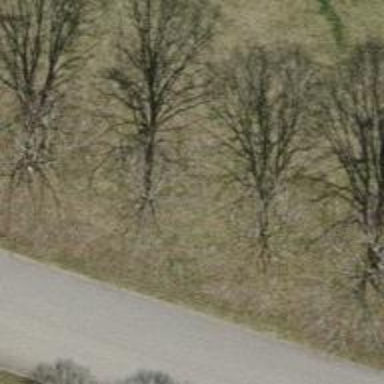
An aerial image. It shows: Row of trees in natural setting.